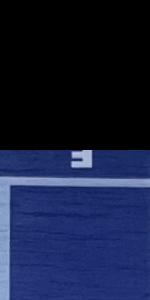
Label: Empty